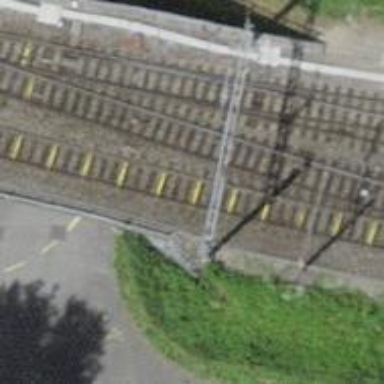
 and the overhead contact line has voltages of 3000 and 15000."